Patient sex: M
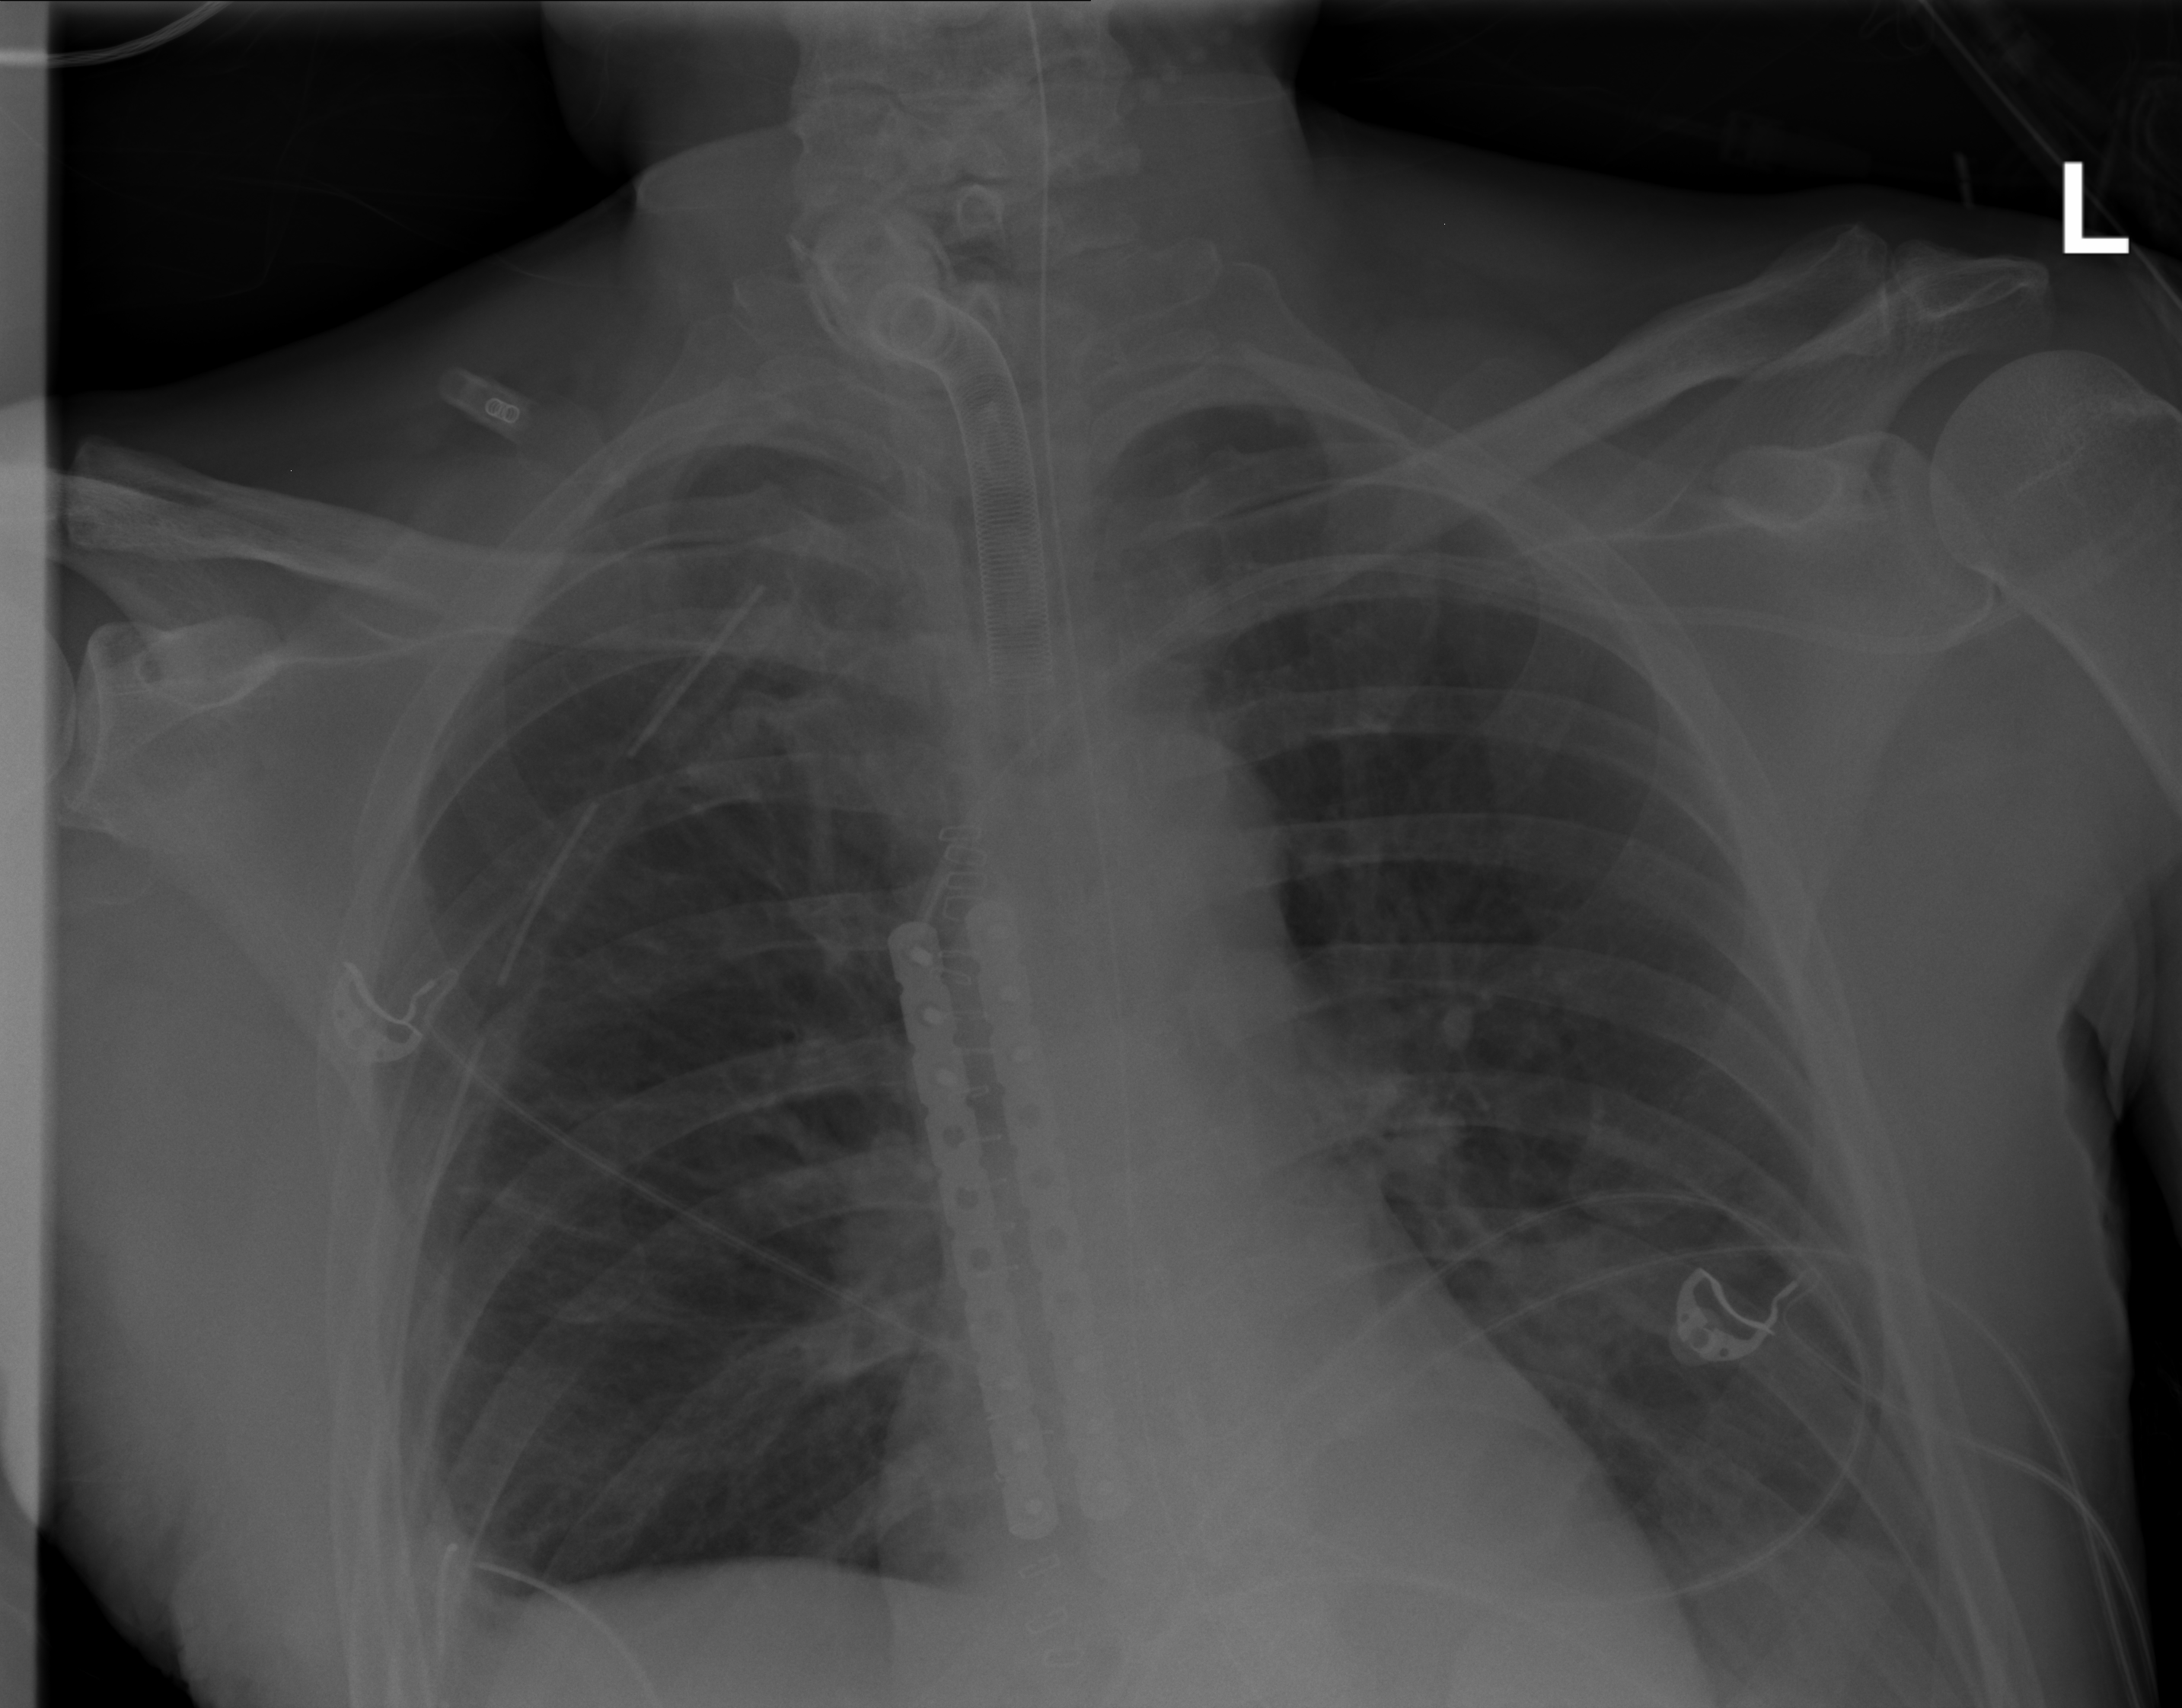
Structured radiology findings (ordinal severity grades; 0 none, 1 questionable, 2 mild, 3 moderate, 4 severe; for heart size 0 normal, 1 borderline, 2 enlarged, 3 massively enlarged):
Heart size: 0
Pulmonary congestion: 0
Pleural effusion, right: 2
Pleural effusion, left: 0
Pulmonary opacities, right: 0
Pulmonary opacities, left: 0
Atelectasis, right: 2
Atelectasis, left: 2